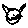
Label: cat